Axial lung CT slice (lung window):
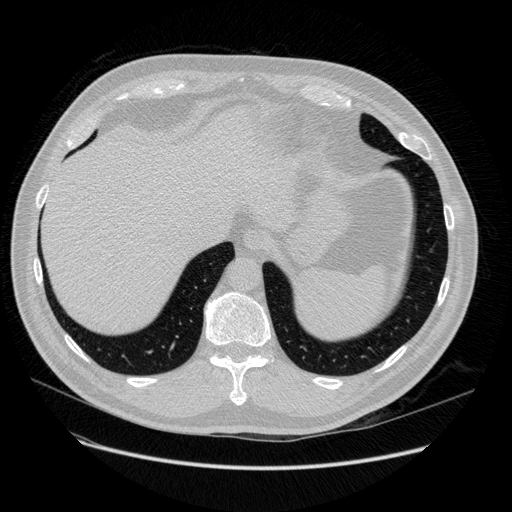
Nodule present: no